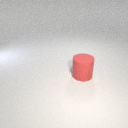
large red rubber cylinder